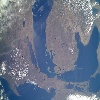
Label: land